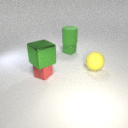
small green rubber cube below large green rubber cylinder